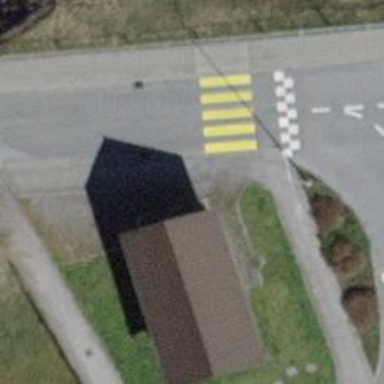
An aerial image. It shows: Marked zebra crossing on the road.